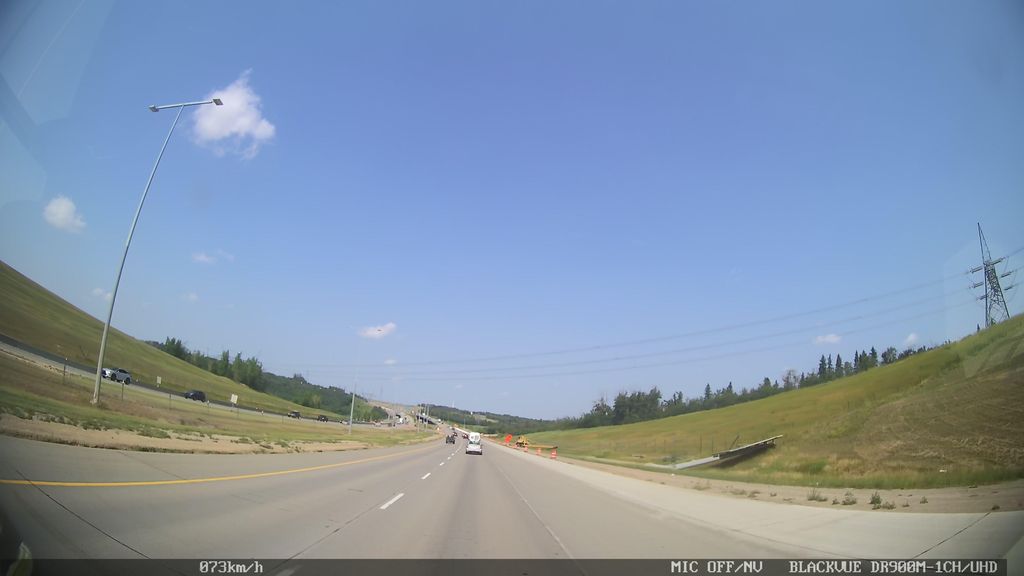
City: edmonton